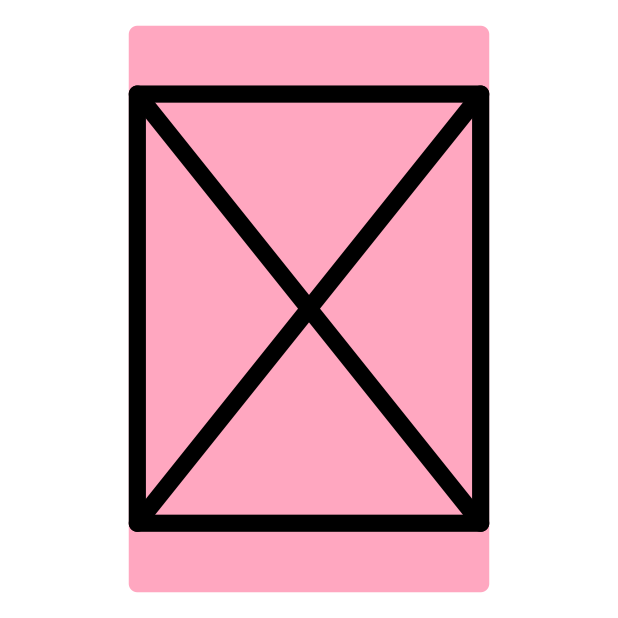
white square